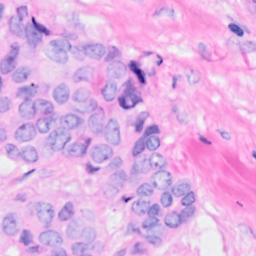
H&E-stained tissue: Breast